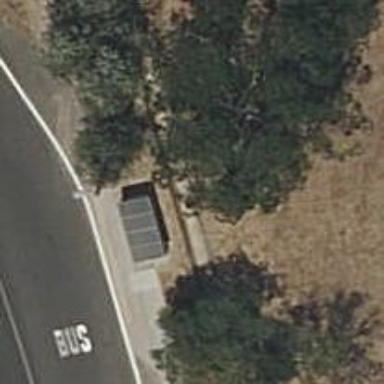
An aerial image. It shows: Bus stop with shelter. It is platform for public transport.